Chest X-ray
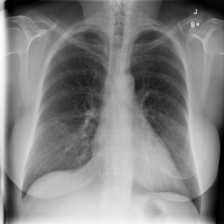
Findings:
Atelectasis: negative
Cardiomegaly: negative
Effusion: negative
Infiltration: negative
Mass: negative
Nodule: negative
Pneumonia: negative
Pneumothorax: negative
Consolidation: negative
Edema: negative
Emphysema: negative
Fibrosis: negative
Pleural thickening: negative
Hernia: negative